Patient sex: M
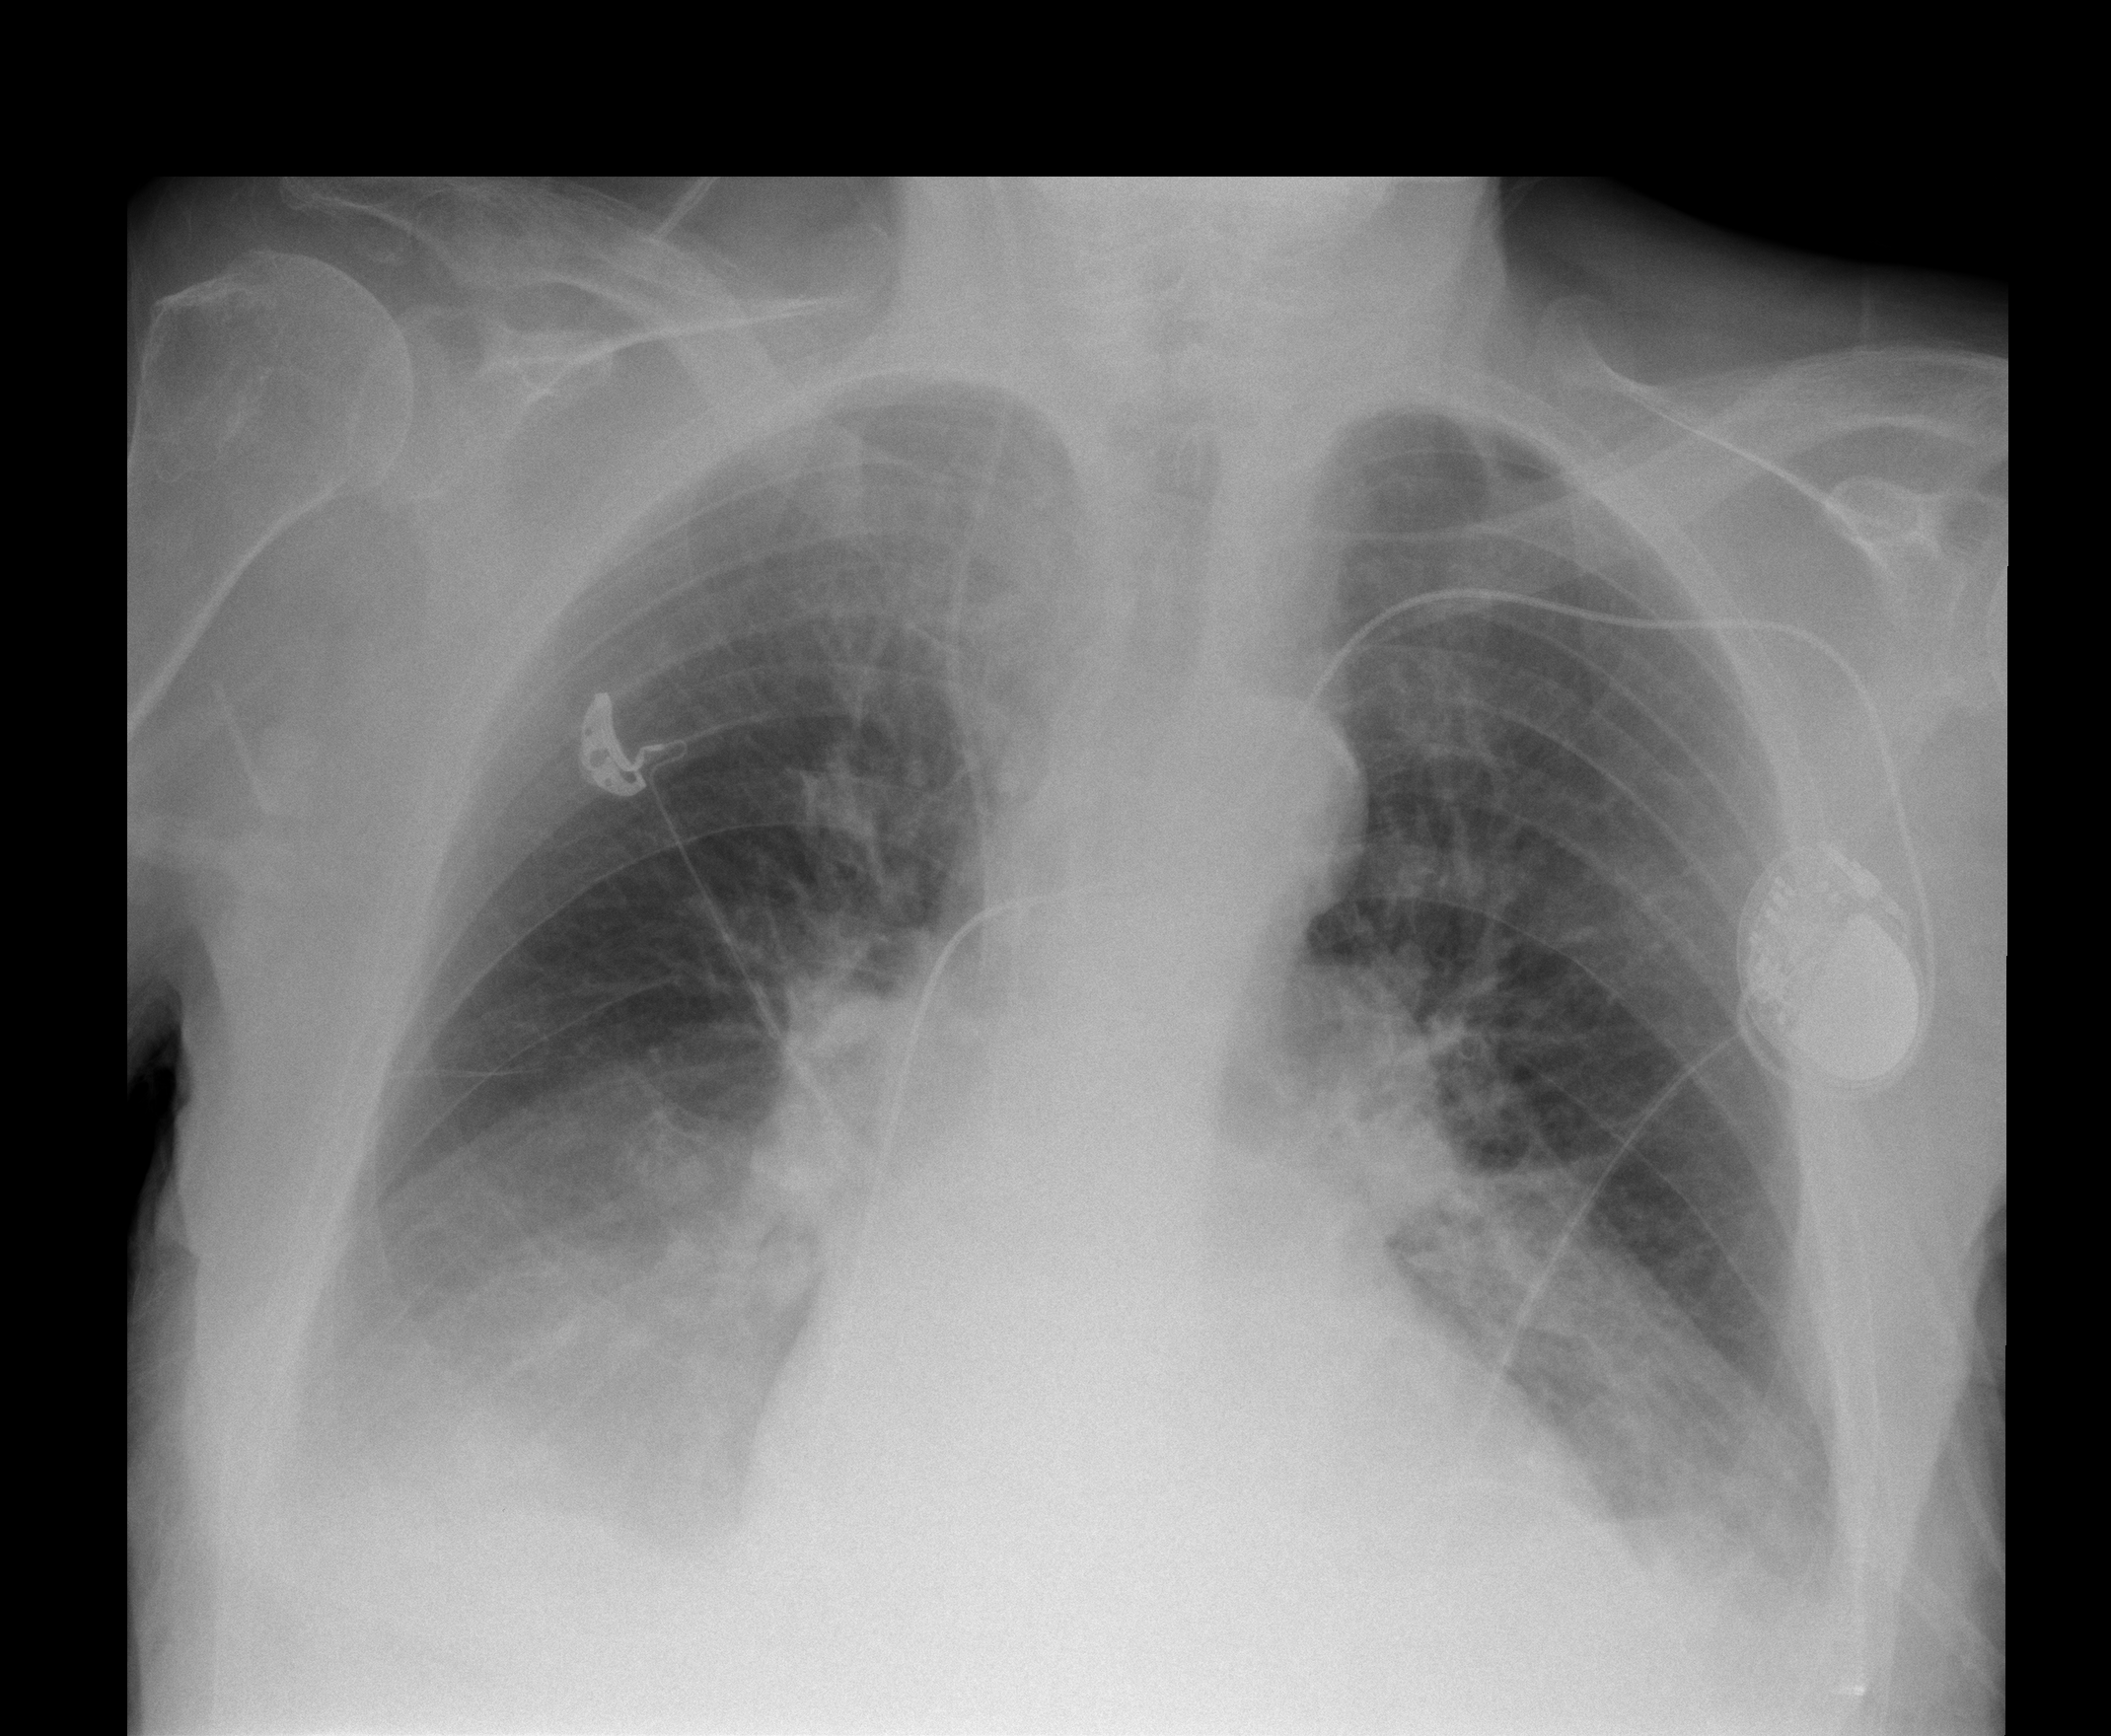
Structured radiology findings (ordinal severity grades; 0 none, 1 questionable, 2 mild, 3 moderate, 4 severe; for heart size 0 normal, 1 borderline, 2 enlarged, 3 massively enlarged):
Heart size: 2
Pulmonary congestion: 0
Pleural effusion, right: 2
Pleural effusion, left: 2
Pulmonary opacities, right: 0
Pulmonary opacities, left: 0
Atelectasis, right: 2
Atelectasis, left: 2